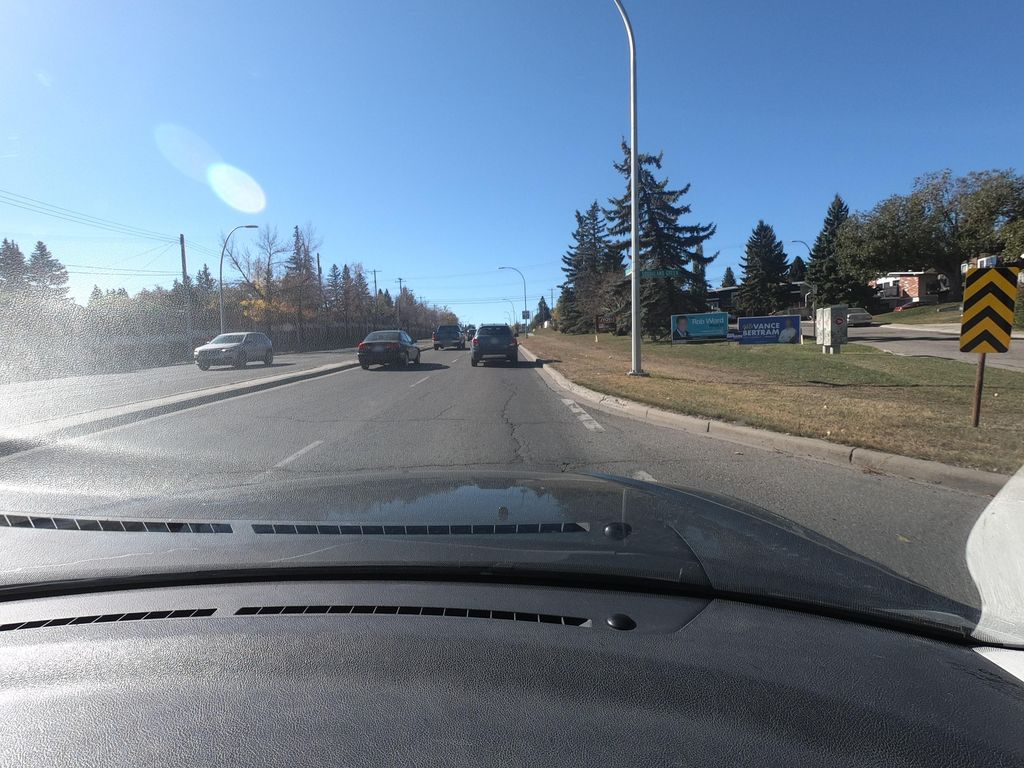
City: calgary